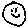
Label: smiley face